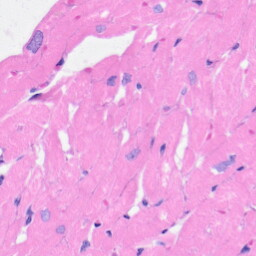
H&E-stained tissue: Heart